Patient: sex F, age 51
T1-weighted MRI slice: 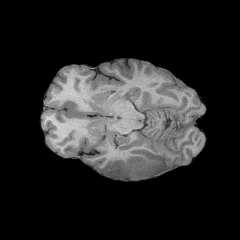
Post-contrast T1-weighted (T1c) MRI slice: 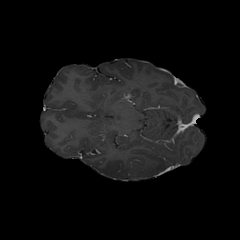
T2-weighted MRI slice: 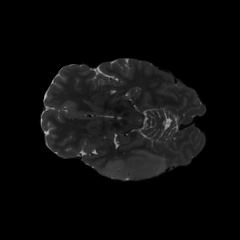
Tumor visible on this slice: yes
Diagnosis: Astrocytoma, IDH-wildtype
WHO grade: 3